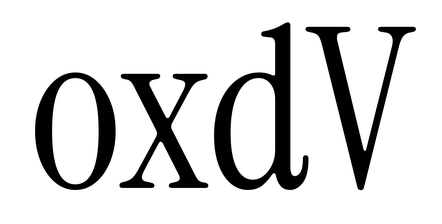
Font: InstrumentSerif-Regular